Question: I have a very somewhat complicated question (at least to me ) and I'm hoping someone will be kind enough to help. I hope my explanation is good enough
I have a mapping table like below, we have multiple elements b mapped to element a
Each element in the above table will have a value in another table:
I have to compare the value of the corresponding elements above using the mapping table, I'm looking for a solution that looks like the table below -

Steps:
1. Compare the value of each element side by side without duplicating element b
2. if possible put a box around each mapped element and value
I understand it may only be possible to the above using only VBA macros, but a similar solution using only excel formula will be very appreciated.
The solution should be compatible with Excel 2003.
Thank you very much
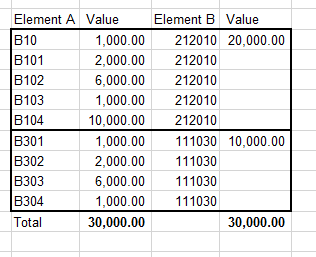
Answer: Insert a column after element a and insert formula:
=VLOOKUP(A2;$F$2:$G$7;2;FALSE)
$F$2:$G$7 should refer to the sheet/range of your values
the column after element b should contain the formula:
=IF(C2<>C1;VLOOKUP(C2;$F$2:$G$7;2;FALSE);"")
Then put a conditional format in for the border based on the cell in d column being empty or not.
Go to conditional formating and select "use formula"
type in formula:
$D2<>""
And select the tab border to select top border.